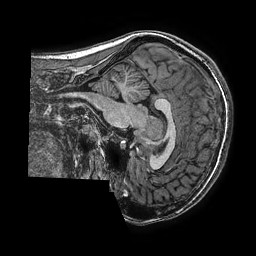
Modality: T1w
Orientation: sagittal
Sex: male
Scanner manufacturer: ge
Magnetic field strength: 3 T
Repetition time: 0.0077 s
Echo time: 0.003436 s